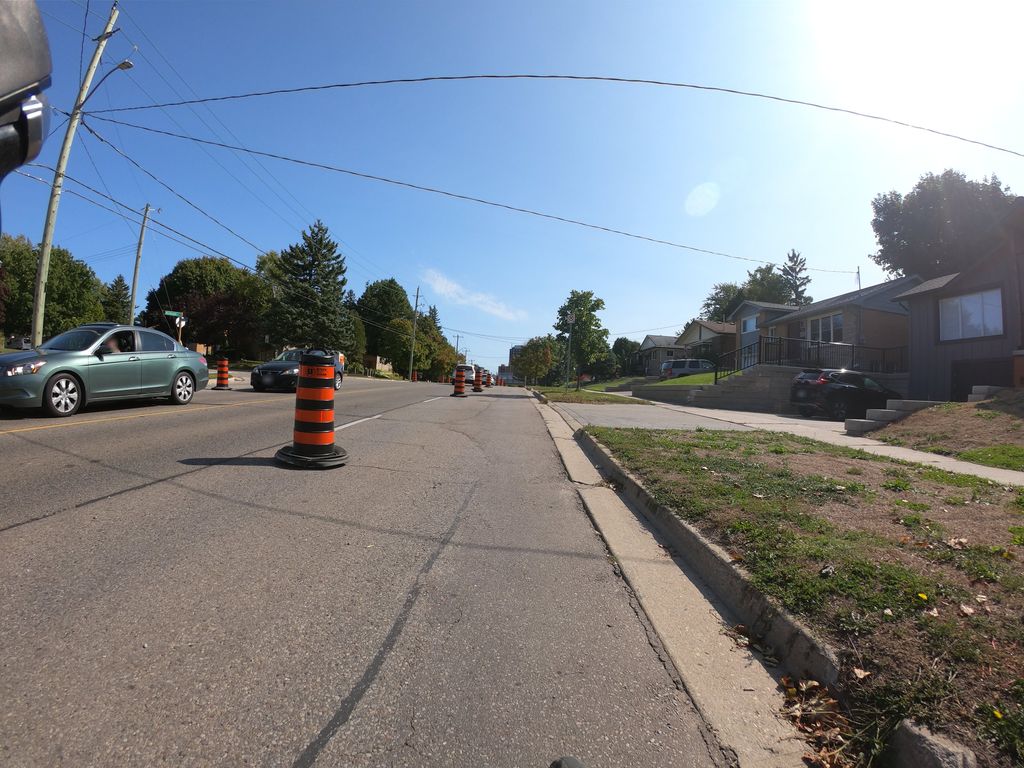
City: kitchener-waterloo